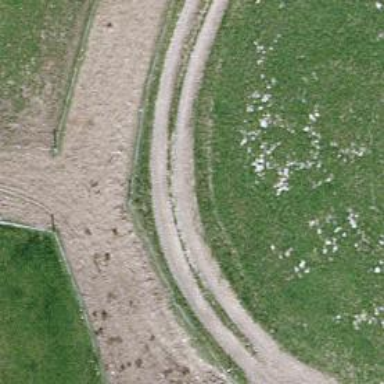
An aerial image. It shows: Track with ground surface of grade2.